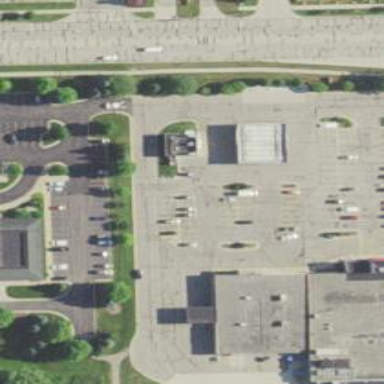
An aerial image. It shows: Convenience shop.